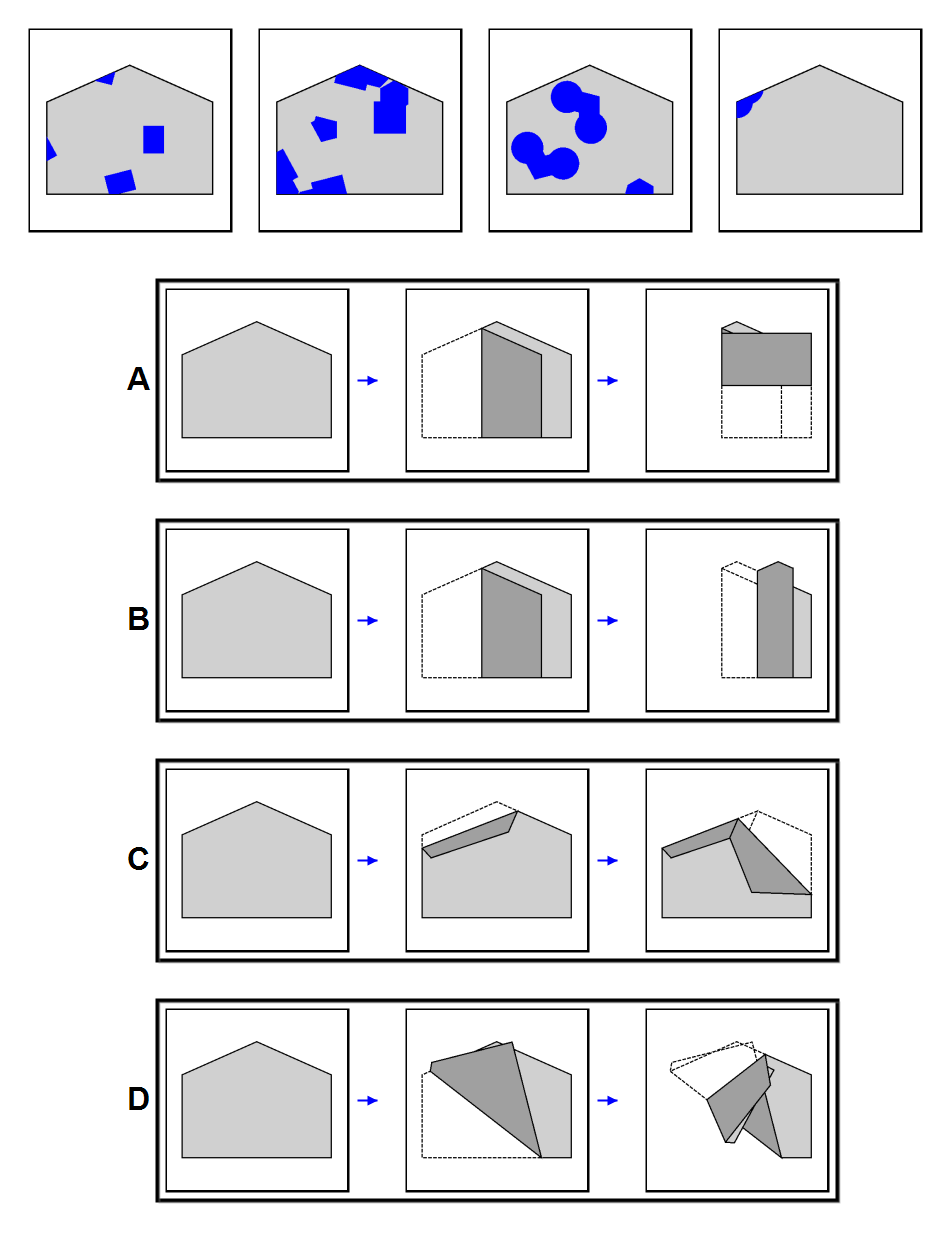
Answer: D